Question: How can I create one common legend for 4 subplots in MATLAB, like this:

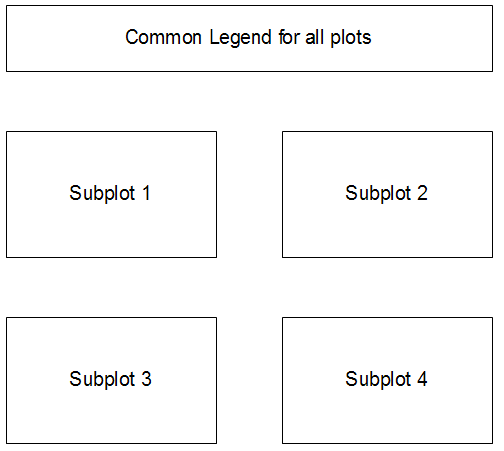
Answer: Quick and dirty:
'''
hSub = subplot(3,1,1); plot(1,1,1,1,1,1,1,1);
hLegend = legend('hello','i','am','legend');
subplot(3,2,3), plot(10👎1); subplot(3,2,4), plot(1:100);
subplot(3,2,5), stem(1:10); subplot(3,2,6), plot(randn(1,100))
set(hLegend, 'position', get(hSub, 'position'));
'''